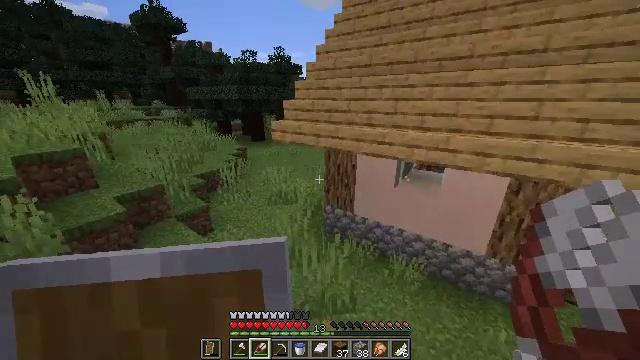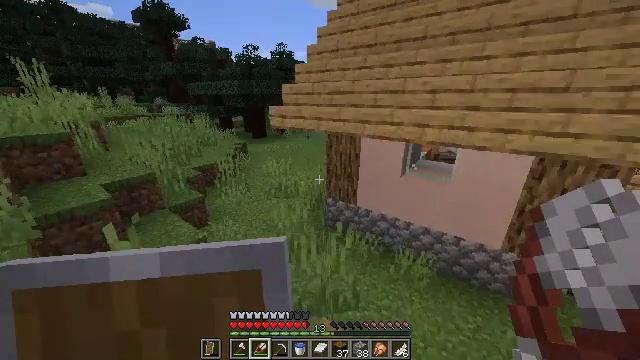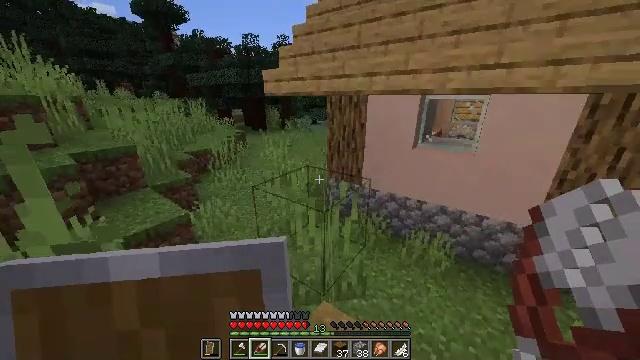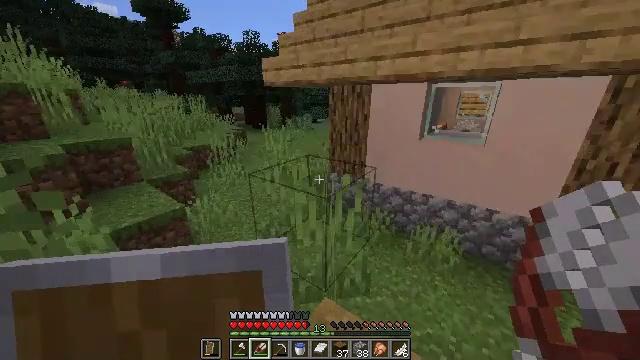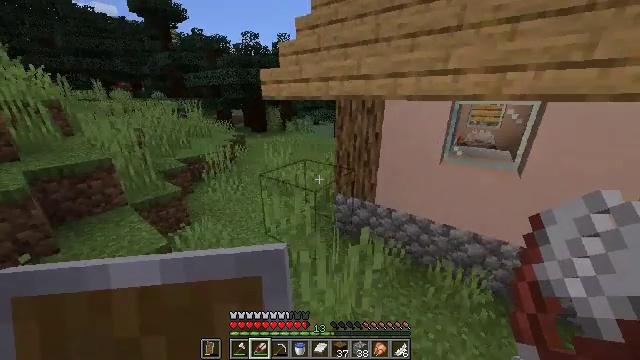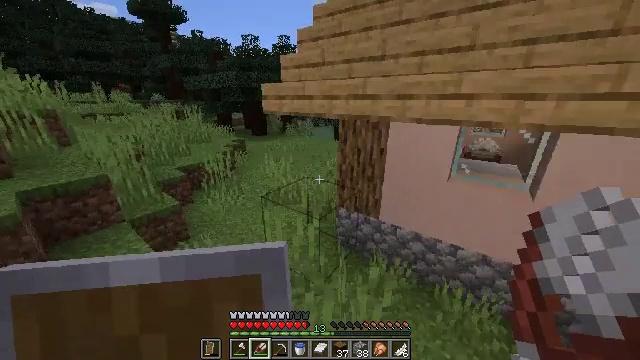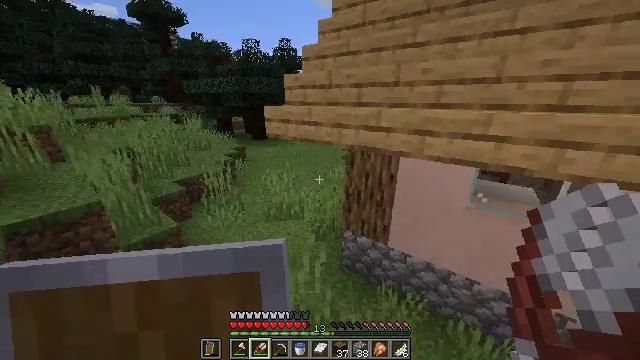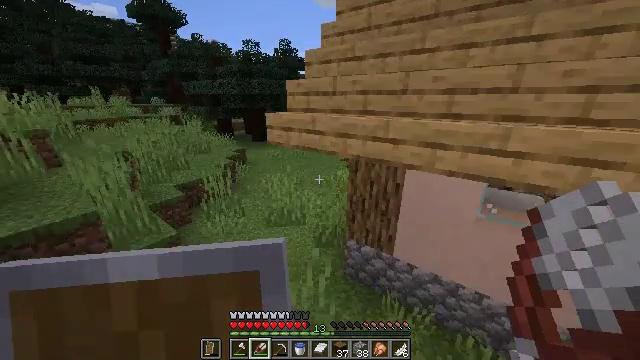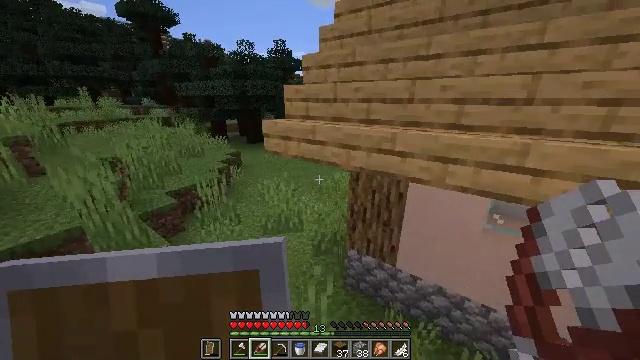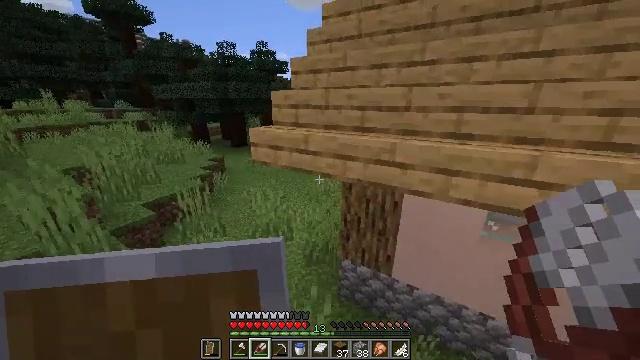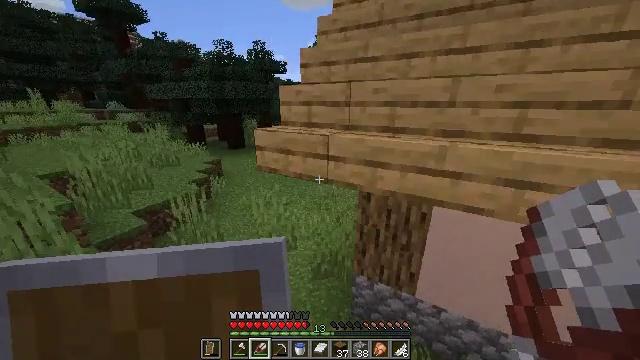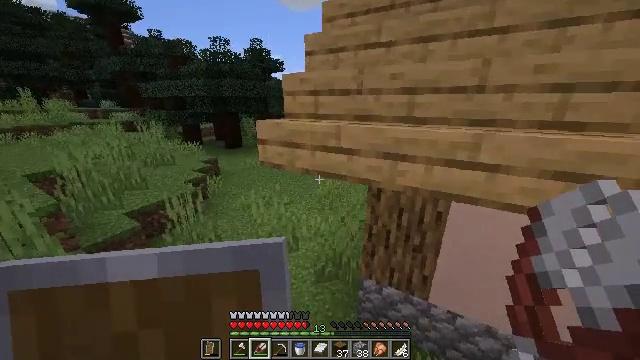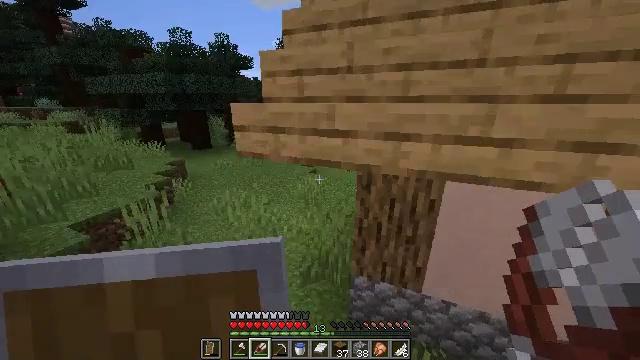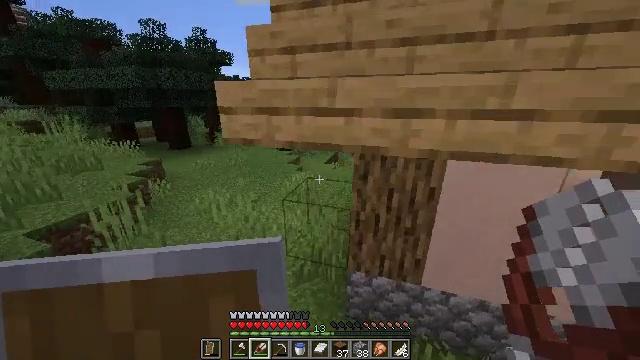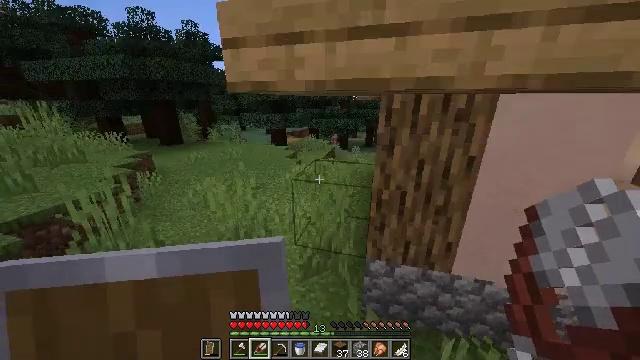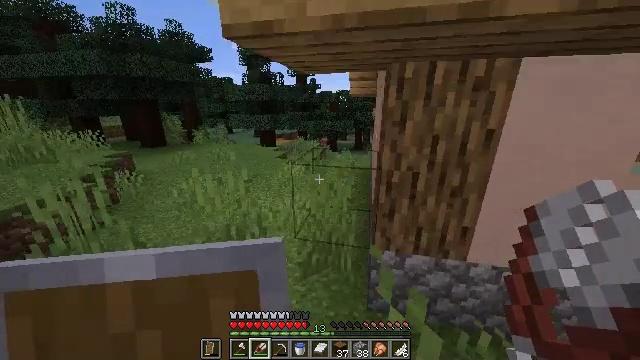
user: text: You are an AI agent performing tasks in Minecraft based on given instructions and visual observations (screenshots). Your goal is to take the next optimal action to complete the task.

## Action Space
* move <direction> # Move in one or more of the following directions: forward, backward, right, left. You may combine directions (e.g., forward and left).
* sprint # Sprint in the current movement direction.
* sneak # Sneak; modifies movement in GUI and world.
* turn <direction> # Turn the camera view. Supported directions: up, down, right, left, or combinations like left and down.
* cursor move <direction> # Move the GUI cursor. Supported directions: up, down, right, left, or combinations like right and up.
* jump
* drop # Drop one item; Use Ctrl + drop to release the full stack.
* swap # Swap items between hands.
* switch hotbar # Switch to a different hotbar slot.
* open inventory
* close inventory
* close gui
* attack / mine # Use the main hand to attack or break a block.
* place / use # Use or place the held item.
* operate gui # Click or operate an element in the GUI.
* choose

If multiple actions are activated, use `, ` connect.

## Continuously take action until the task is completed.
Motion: motion action
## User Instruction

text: Dismantle the stonecutter.
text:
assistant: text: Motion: move forward and move left, sprint
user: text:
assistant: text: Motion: move forward and move left, sprint, jump
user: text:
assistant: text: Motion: move forward and move left, sprint, jump
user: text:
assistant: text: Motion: move forward and move left, sprint, jump
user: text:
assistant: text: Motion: move forward and move left, sprint, jump
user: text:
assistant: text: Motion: move forward and move left, sprint, jump
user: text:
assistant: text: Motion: move forward and move left, sprint, jump
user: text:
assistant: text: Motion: move forward and move left, sprint, turn right, jump
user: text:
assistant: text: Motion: move forward and move left, sprint, turn right, jump
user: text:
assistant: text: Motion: move forward and move left, sprint, jump
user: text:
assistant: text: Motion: move forward and move left, sprint, jump
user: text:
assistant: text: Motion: move forward and move left, sprint, turn right, jump
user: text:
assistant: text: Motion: move forward and move left, sprint, turn right
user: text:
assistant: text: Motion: move forward and move left, sprint, turn right
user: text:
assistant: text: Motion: move forward and move left, sprint, turn right and up
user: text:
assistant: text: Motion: move forward and move left, sprint, turn right and up
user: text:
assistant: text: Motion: move forward and move left, sprint, turn right and up
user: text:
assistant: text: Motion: move forward and move left, sprint, turn right and up
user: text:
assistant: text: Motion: move forward and move left, sprint, turn right
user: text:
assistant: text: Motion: move forward and move left, sprint, turn right
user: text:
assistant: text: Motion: move forward and move left, sprint, turn right
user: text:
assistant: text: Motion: move forward and move left, sprint, turn right
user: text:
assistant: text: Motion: move forward and move left, sprint, turn right
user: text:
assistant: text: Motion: move forward and move left, sprint, turn right
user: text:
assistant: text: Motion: move forward and move left, sprint, turn right
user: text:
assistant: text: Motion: move forward and move left, sprint, turn right
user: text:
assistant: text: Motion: move forward and move left, sprint, turn right
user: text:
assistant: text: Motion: move forward and move left, sprint, turn right
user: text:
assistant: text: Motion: move forward and move left, sprint
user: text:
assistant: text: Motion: move forward and move left, sprint